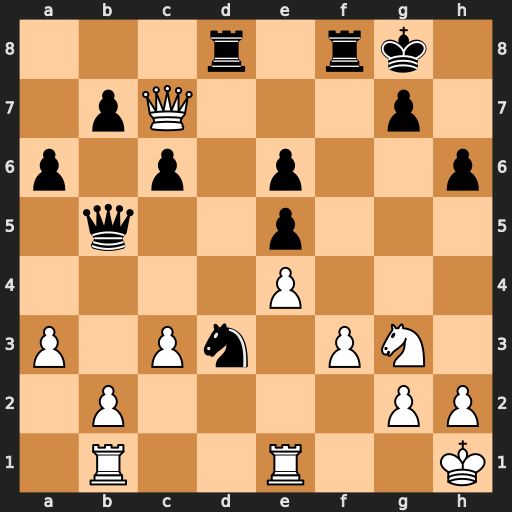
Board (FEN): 3r1rk1/1pQ3p1/p1p1p2p/1q2p3/4P3/P1Pn1PN1/1P4PP/1R2R2K
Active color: w
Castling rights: -
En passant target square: -
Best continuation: Nh5 Rf7 Qxd8+